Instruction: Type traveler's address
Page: traveler
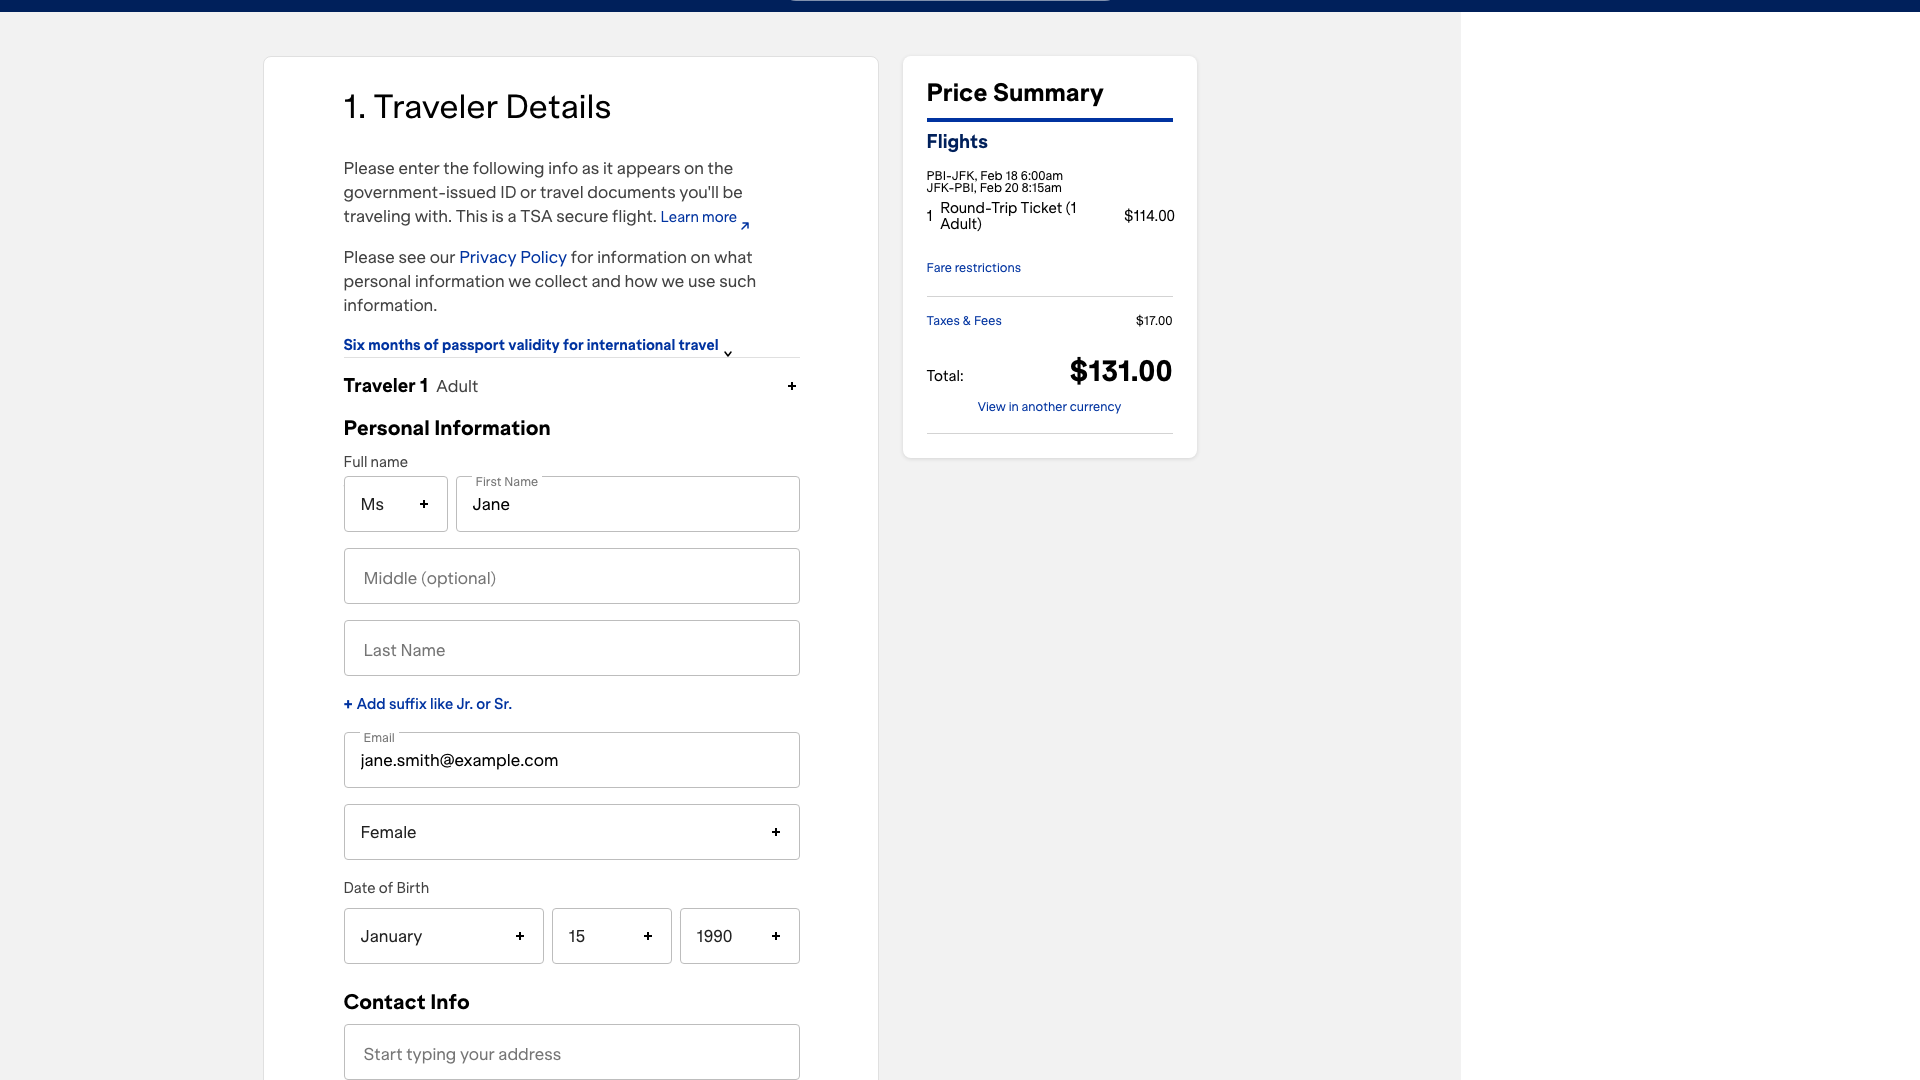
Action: type